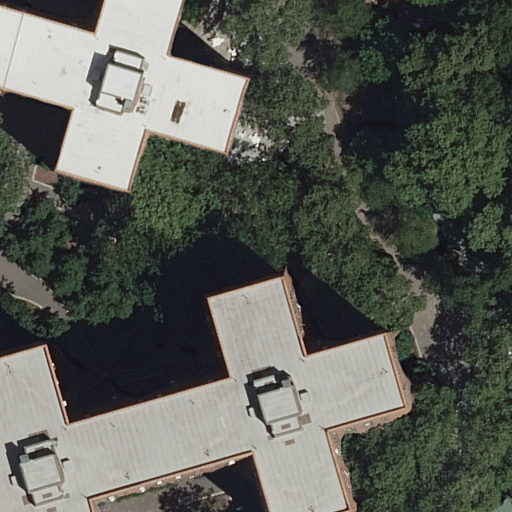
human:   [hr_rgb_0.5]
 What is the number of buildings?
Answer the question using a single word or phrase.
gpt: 2

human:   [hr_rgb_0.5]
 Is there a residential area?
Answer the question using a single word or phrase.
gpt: yes

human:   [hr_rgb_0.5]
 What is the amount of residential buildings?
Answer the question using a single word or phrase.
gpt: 2

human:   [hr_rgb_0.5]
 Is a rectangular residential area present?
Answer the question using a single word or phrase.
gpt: yes

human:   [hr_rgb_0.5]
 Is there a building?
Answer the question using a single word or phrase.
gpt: yes

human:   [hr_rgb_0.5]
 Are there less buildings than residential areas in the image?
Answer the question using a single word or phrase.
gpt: no

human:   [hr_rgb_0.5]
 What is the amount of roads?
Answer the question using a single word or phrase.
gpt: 3

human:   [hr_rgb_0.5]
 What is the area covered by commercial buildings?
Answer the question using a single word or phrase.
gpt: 0m2

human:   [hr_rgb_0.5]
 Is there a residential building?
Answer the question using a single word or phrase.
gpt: yes

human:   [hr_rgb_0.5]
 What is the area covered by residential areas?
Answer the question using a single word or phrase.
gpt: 10614m2

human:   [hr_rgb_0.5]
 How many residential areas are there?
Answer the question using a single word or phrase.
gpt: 1

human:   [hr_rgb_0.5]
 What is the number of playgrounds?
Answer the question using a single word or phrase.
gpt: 1

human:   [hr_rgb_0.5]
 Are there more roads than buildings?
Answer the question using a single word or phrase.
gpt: yes

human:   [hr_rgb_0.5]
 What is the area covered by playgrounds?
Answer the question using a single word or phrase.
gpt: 21m2

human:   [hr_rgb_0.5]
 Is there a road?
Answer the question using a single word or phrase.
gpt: yes

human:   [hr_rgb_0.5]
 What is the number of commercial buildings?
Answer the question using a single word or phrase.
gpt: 0

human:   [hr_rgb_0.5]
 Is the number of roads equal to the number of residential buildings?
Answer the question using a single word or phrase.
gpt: no

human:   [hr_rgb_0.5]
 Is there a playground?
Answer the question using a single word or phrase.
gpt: yes

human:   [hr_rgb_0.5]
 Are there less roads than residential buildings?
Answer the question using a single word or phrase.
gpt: no

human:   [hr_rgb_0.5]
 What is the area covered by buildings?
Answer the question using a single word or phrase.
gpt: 345m2

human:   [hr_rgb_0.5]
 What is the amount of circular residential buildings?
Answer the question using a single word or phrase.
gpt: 0

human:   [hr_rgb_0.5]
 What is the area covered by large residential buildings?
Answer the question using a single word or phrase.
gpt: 0m2

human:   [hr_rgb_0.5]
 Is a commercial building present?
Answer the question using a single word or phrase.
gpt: no

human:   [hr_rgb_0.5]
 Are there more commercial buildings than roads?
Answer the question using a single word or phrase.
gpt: no

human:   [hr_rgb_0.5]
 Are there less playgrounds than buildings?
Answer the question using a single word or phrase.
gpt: yes

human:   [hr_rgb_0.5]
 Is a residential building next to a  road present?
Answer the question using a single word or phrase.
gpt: yes

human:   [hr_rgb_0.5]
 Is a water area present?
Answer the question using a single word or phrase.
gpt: no

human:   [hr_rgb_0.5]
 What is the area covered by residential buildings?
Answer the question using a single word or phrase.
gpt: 345m2

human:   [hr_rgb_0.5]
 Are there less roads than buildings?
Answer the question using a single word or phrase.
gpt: no

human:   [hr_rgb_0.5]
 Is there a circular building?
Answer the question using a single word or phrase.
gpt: no

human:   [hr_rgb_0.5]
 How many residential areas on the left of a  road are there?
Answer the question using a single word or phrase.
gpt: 0

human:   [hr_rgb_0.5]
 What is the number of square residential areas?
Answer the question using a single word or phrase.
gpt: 0

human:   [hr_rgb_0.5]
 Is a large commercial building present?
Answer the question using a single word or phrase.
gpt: no

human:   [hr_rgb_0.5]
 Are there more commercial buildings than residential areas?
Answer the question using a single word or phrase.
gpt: no

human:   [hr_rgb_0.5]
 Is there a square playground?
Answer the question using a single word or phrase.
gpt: no

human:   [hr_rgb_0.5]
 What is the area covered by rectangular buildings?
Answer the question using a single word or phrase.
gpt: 54m2

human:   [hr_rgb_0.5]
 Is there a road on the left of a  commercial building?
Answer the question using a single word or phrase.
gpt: no

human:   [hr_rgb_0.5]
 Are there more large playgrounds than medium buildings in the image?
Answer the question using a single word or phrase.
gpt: no

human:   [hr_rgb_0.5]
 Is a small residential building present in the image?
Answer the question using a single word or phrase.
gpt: yes

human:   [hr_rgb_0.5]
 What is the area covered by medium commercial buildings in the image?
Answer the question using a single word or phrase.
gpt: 0m2

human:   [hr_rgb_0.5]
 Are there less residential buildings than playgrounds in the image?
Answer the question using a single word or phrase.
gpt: no

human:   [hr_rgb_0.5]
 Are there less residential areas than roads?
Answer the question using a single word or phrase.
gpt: yes

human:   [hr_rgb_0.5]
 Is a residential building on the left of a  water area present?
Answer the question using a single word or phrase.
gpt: no

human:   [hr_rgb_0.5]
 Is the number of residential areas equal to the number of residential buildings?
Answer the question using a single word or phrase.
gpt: no

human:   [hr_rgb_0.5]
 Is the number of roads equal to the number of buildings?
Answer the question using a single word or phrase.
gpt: no

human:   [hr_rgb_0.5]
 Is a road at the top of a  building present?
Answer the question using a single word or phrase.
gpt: yes

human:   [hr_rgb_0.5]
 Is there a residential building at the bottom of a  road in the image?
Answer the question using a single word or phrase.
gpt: yes

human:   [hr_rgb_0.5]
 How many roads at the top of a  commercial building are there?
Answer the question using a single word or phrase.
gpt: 0

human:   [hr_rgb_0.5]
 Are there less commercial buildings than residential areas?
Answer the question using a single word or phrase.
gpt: yes

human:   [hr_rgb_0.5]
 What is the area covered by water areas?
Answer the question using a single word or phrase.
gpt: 0m2

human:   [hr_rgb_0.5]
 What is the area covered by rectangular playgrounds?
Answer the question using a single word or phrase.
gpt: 21m2

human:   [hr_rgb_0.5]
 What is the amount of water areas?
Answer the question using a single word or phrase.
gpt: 0

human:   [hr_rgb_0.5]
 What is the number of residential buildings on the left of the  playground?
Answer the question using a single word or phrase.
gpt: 2

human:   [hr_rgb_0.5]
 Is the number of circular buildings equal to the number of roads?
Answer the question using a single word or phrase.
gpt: no

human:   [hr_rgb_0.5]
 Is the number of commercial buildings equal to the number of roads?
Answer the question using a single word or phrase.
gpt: no

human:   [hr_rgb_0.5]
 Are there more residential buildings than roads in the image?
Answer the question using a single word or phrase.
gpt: no

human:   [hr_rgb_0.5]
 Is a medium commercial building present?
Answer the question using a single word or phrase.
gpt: no

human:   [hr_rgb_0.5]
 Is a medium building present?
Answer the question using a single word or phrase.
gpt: yes

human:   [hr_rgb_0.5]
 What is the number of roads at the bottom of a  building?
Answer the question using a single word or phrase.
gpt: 3

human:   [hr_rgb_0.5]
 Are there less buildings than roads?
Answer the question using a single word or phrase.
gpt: yes

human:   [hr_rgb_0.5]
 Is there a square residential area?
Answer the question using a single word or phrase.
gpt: no

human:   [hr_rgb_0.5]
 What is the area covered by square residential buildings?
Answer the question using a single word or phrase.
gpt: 0m2

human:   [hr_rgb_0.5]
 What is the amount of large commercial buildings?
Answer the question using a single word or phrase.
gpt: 0

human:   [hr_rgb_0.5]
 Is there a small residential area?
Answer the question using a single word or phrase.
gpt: no